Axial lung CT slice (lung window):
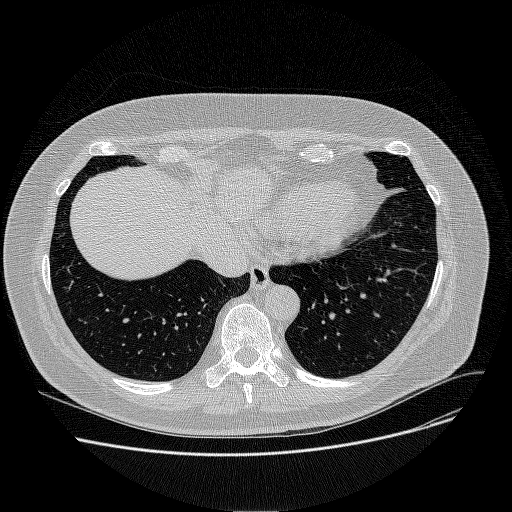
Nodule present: no